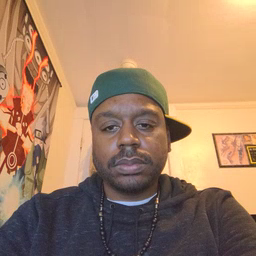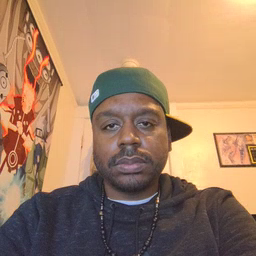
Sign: apple